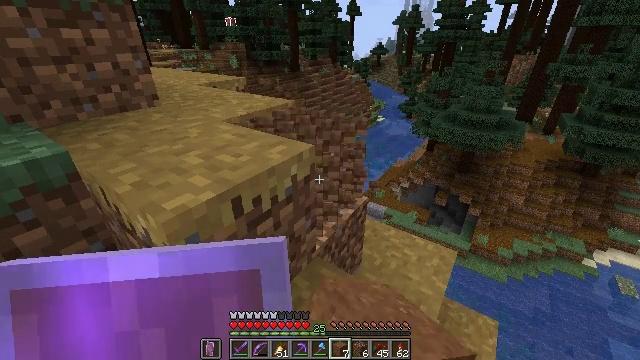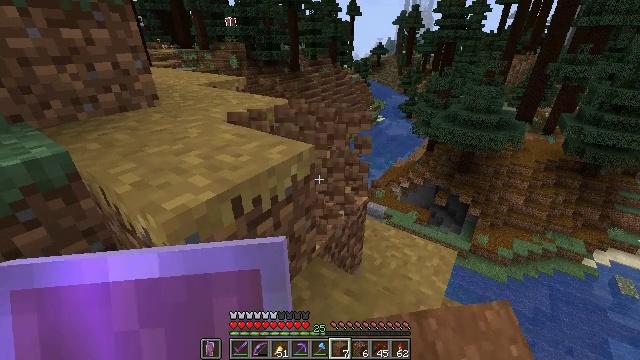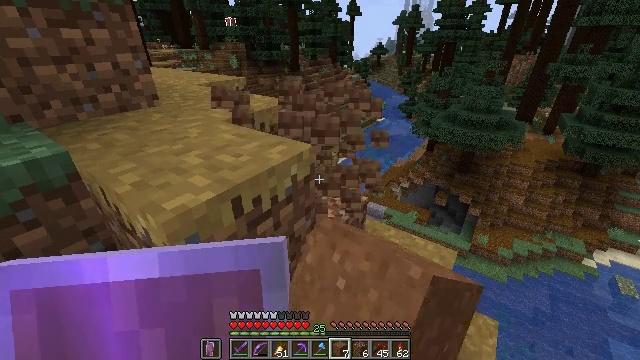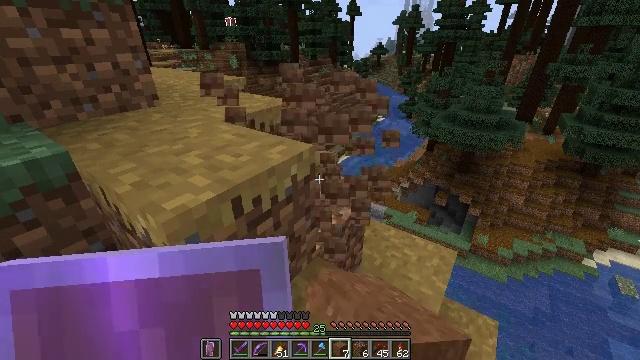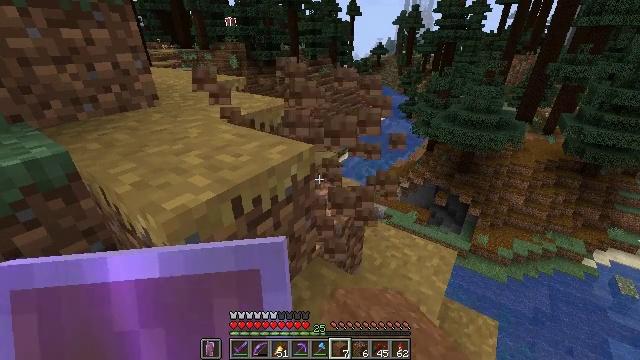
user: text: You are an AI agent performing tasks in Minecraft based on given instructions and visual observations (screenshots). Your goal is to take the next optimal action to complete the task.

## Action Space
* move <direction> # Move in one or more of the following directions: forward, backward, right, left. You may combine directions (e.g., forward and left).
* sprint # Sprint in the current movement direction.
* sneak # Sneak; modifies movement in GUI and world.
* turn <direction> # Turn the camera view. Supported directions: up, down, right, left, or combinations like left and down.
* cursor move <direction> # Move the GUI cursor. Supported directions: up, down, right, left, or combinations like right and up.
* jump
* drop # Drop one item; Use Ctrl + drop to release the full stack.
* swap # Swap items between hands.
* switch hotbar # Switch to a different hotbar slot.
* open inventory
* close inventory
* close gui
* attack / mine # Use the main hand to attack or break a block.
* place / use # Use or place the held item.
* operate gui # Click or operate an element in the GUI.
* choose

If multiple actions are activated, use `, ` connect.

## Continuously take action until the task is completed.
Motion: motion action
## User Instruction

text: Dig the grass path to transform it.
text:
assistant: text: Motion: attack / mine
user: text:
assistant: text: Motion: attack / mine
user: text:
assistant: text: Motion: attack / mine
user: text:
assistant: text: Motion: attack / mine
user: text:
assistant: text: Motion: no_op